Question: I Know filtering oneTap/doubleTap using a Apple API. code are follows.
'''
UITapGestureRecognizer *doubleTapGestureRecognizer = [[UITapGestureRecognizer alloc]
initWithTarget:self action:@selector(handleDoubleTap:)];
doubleTapGestureRecognizer.numberOfTapsRequired = 2;
[self addGestureRecognizer:doubleTapGestureRecognizer];
UITapGestureRecognizer *singleTapGestureRecognizer = [[UITapGestureRecognizer alloc] initWithTarget:self action:@selector(handleSingleTap:)];
singleTapGestureRecognizer.numberOfTapsRequired = 1;
**[singleTapGestureRecognizer requireGestureRecognizerToFail: doubleTapGestureRecognizer];**
[self addGestureRecognizer:singleTapGestureRecognizer];
'''
but oneTap/doubleTap checkDelayTime is feeling a so Long (About 0.5sec?).
Generally App Users of the reaction is very fast. Although 0.5 seconds is typically short-time. but In Mobile Device Environment is long-time, because users react is very important.
Speaking to the point, YouTubeApp have a very Perfectly algorithm about filtering at a moment oneTap/doubleTap. oneTap-doubleTap checkDelay is VeryVeryShort Perfectly Optimization.
oneTap(show/hidden controlBar)
doubleTap(full/default videoScreenSize)
How to implement like YoutubeApp? about oneTap-doubleTap filtering Not Using a requireGestureRecognizerToFail Selector. about very short delay oneTap-doubleTap distinguishing.
I think YoutubeApp is Not Use a requireGestureRecognizer Selector.
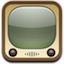
Answer: This is easiest to do without gesture recognizers. Then you can control the delay. The code below is a variation of Apple's original documentation that I use in one of my projects. I have <URL>.
'''
- (void)touchesBegan:(NSSet *)touches withEvent:(UIEvent *)event{
UITouch *touch = [touches anyObject];
if (touch.tapCount == 2) {
//This will cancel the singleTap action
[NSObject cancelPreviousPerformRequestsWithTarget:self];
}
}
- (void)touchesEnded:(NSSet *)touches withEvent:(UIEvent *)event{
UITouch *touch = [touches anyObject];
if (touch.tapCount == 1) {
//if they tapped within the coin then place the single tap action to fire after a delay of 0.3
if (CGRectContainsPoint(coin.frame,[touch locationInView:self.view])){
//this is the single tap action being set on a delay
[self performSelector:@selector(onFlip) withObject:nil afterDelay:0.3];
}else{
//I change the background image here
}
} else if (touch.tapCount == 2) {
//this is the double tap action
[theCoin changeCoin:coin];
}
}
'''